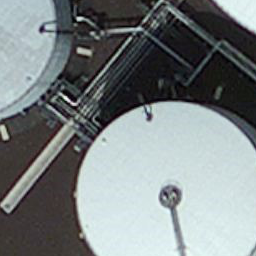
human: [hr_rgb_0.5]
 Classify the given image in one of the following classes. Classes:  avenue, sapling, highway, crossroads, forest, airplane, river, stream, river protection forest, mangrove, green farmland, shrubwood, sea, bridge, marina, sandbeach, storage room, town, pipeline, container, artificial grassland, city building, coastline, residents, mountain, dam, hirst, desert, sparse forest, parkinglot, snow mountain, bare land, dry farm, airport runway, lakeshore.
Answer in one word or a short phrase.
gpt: storage room